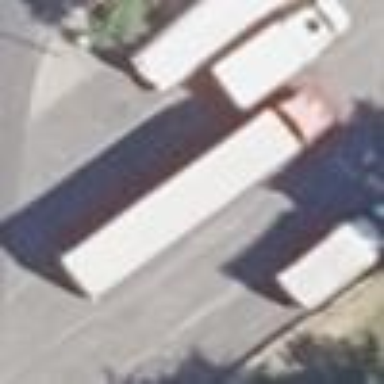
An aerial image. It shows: Parking space reserved for heavy goods vehicles (HGV).